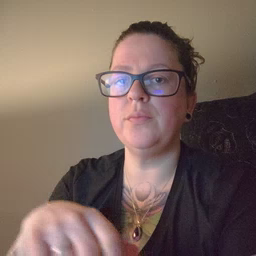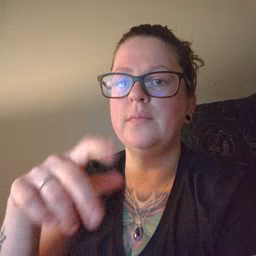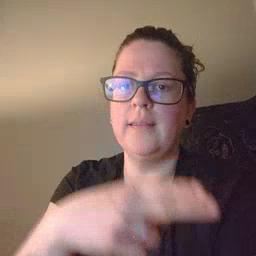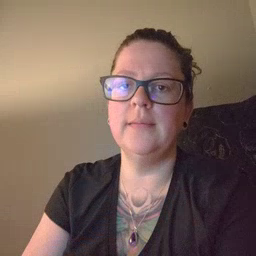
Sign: cut